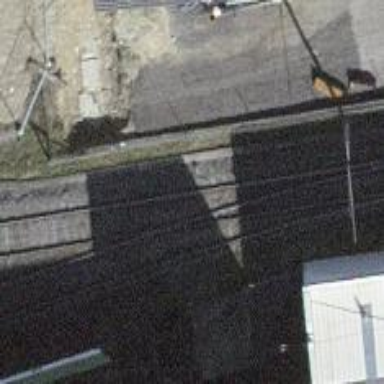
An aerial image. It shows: Single-track railway yard.